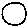
Label: circle